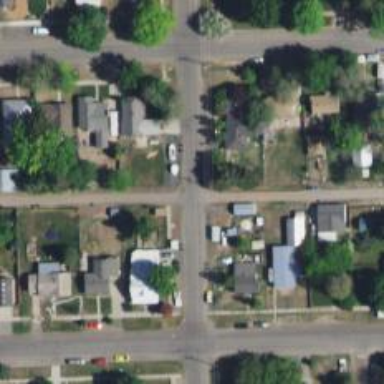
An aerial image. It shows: Alley classified as service road.